Interaction volume radius: 10 \u00c5
Interaction volume height: 40 \u00c5
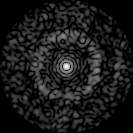
Disorder parameter: 0.8353